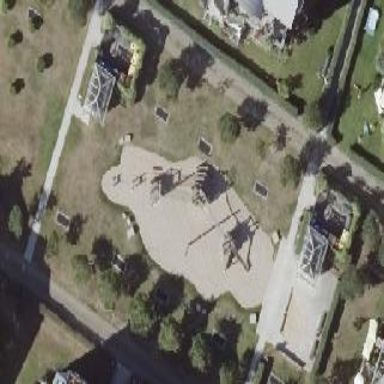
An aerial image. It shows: Playground area for leisure land.